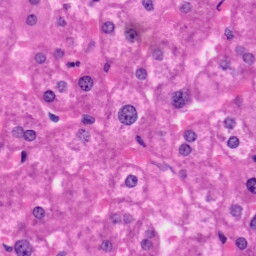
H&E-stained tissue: Liver